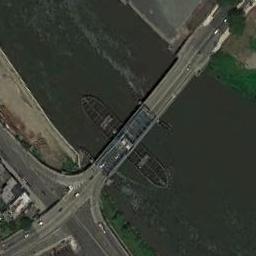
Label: bridge